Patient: sex M, age 65
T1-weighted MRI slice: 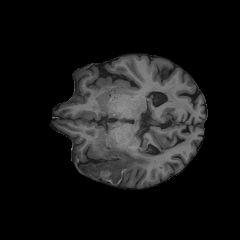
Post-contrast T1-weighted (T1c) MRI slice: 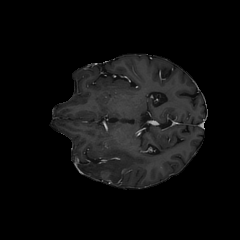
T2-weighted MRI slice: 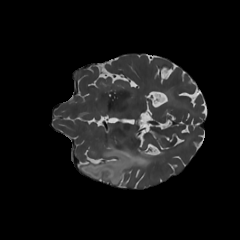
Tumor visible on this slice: yes
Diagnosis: Astrocytoma, IDH-mutant
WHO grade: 2